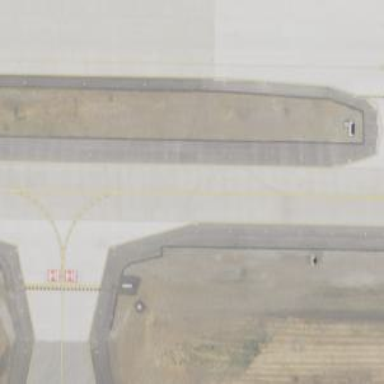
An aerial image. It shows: Image of taxiway at airport.